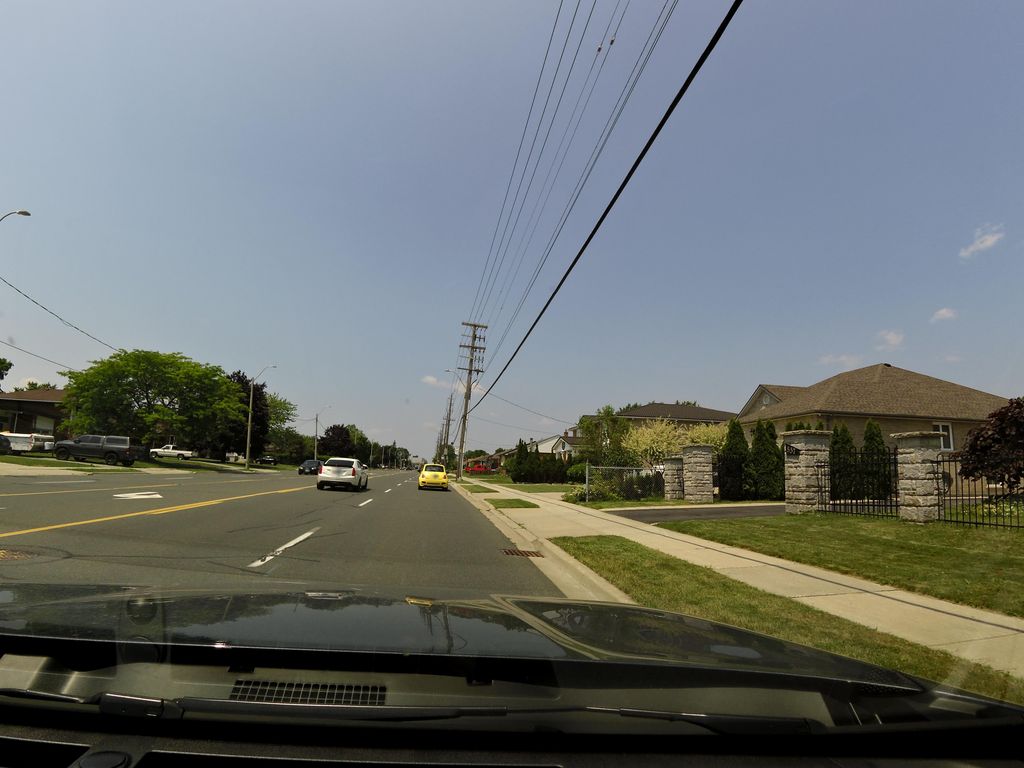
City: hamilton